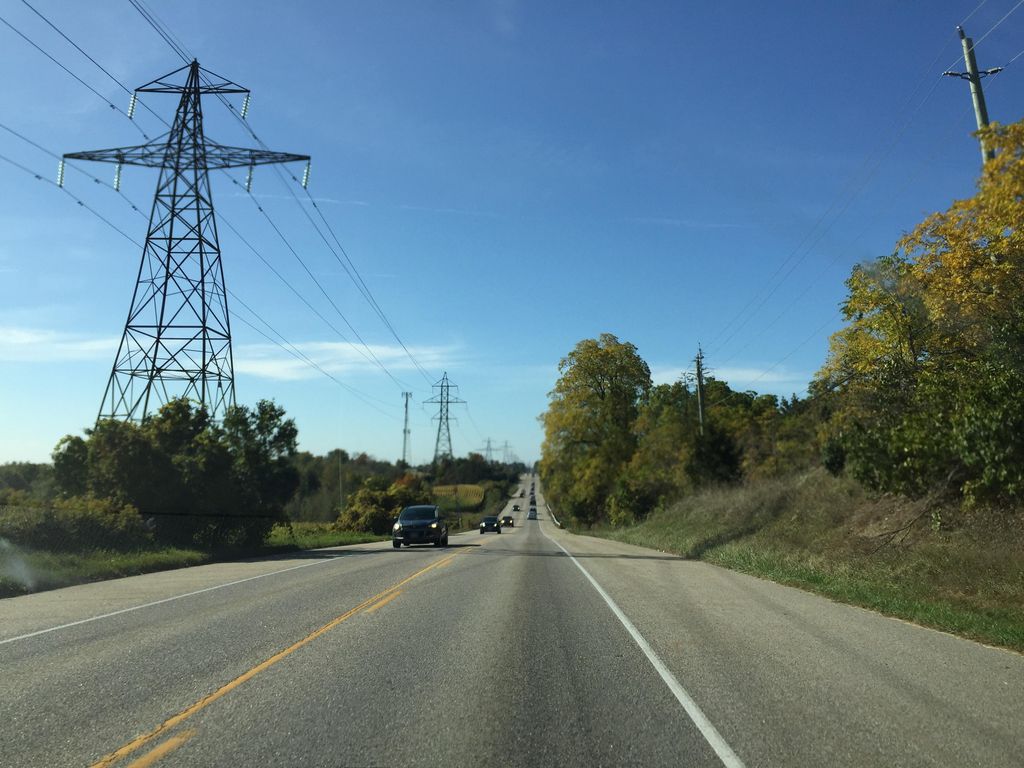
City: kitchener-waterloo